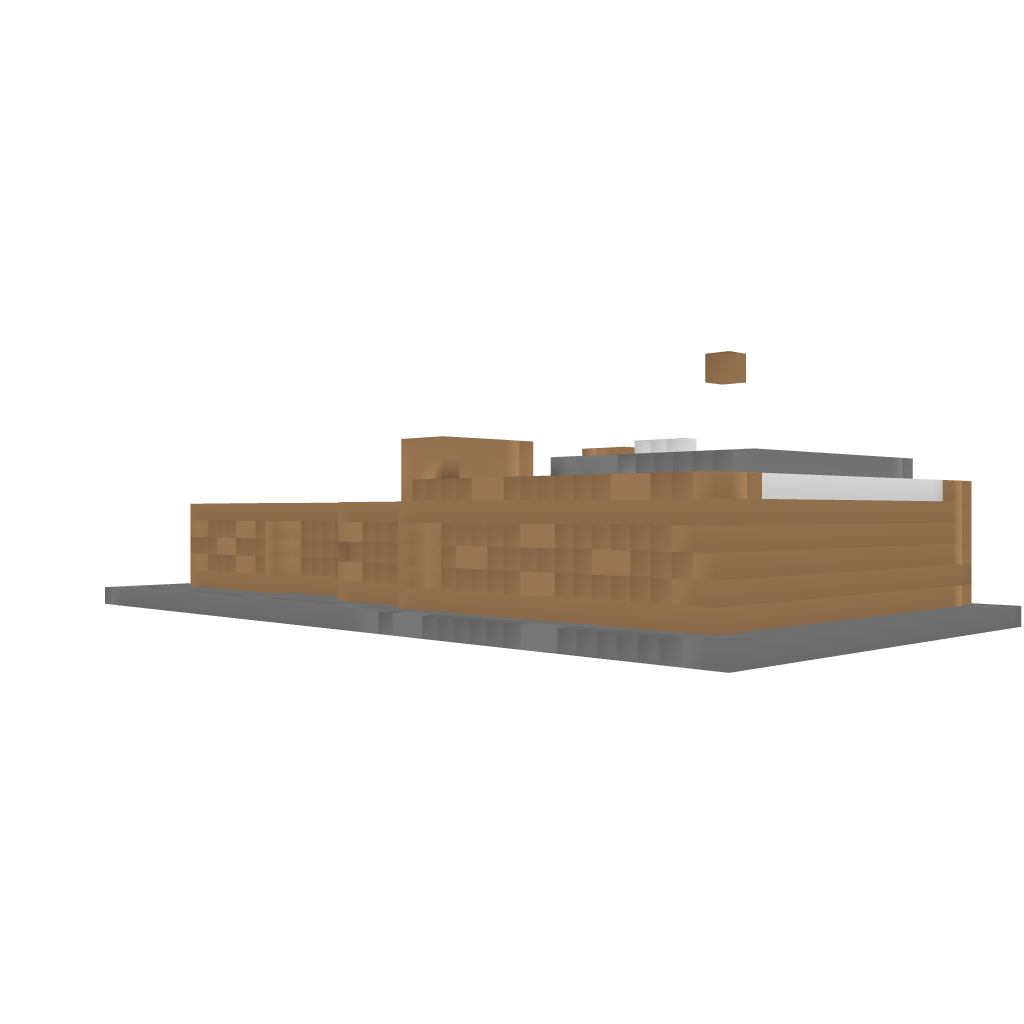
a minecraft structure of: Mini Mansion bad low quality